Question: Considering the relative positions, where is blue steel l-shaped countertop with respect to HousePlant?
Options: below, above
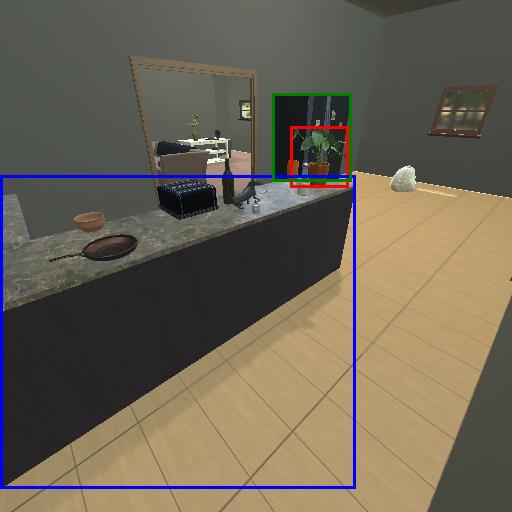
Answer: below